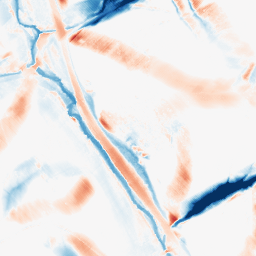
Category: morphological
Decomposition family: morphological_diamond
Decomposition parameters: operation: average
radius: 20
Upsampling method: quadratic
Upsampling parameters: scale: 4
Upsampling scale: 4